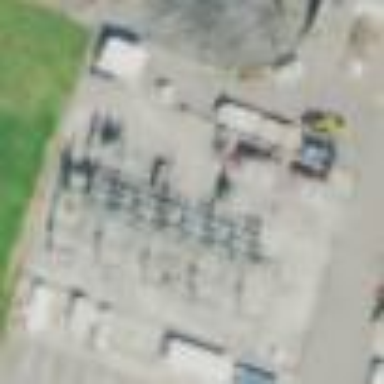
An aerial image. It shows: Power substation.